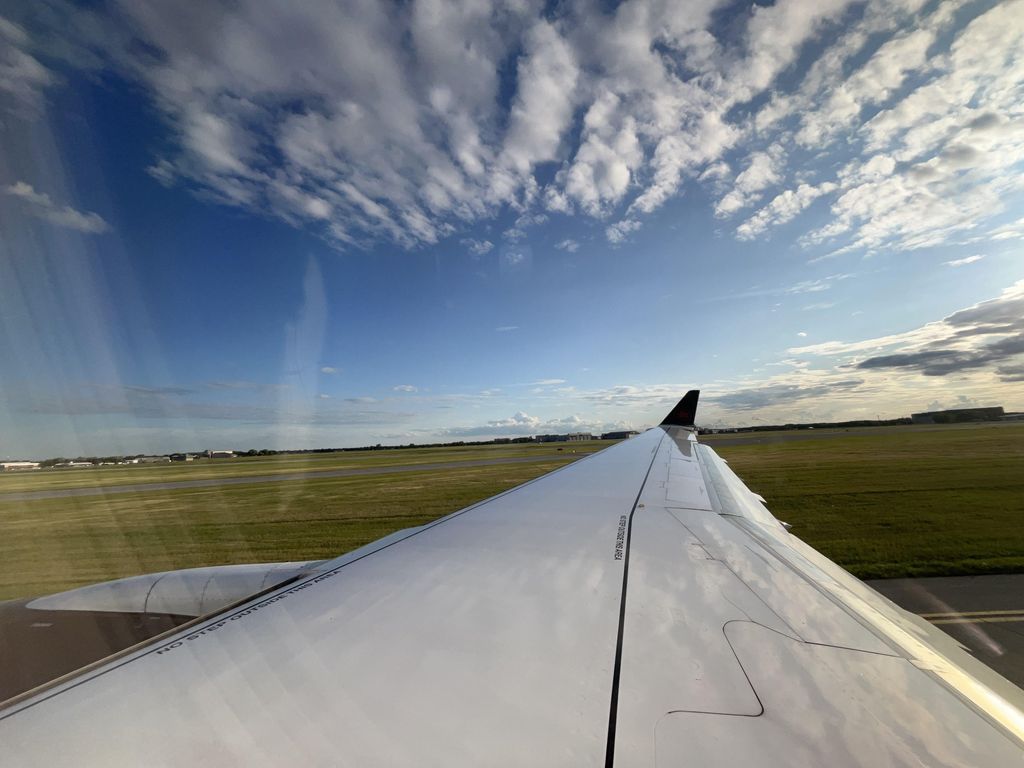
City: winnipeg